Question: I am dynamically generating some divs inside a container and these are draggable using the latest version of jquery-ui. The problem is when a div moves to another position, it does not respect the space of the other divs, so it can be on top of another div and I do not want that.
this is what happens if I decide to move a div and put it on over another div:

This behavior is not good, the best would be that if I try to put one div on another, this action will not be executed.
This is my html code:
'''
<div class="container">
<div class="row" id="main_row_blog_results">
<!--here the divs are dynamically generated -->
</div>
</div>
'''
This is my JS code:
'''
$(document).ready(function(){
$("#btnAddTextsBlog").click(function(){
var texts = "this is a random text";
var content2 = "<div id='text1' class='draggable' style='float: left; margin-left: 30px; margin-right: 30px; margin-top: 30px; display: block;'><p contenteditable='true' style='font-size: 18px;'>"+texts+"</p></div>";
$("#main_row_blog_results").append(content2);
$(".draggable").draggable();
});
$( '.draggable' ).draggable({
});
'''
I would like to know how I could do to When user drags the div and drop it into the space of other div, move this div back to its original position...The idea is prevent collision between divs?
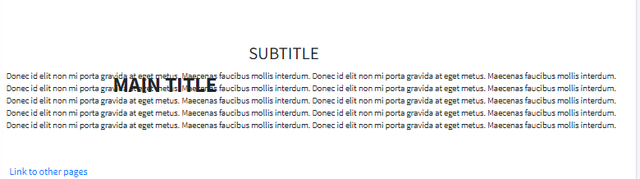
Answer: I would advise something like the following:
'''
$(function() {
function makeDrag(obj) {
obj.draggable({
handle: ".drag-handle",
revert: "invalid"
});
}
$("#btnAddTextsBlog").click(function() {
var content = $("<div>", {
id: "text" + ($(".draggable").length + 1),
class: "draggable",
}).css({
float: "left",
margin: "30px",
"margin-bottom": 0,
disply: "block"
}).appendTo($("#main_row_blog_results"));
$("<span>", {
class: "ui-icon drag-handle ui-icon-arrow-4-diag"
}).css({
border: "1px solid #000",
"border-radius": "3px",
"margin-right": "3px"
}).appendTo(content);
$("<p>", {
contenteditable: true
}).css({
"font-size": "18px",
display: "inline-block"
}).html("this is a random text").appendTo(content);
makeDrag(content);
});
makeDrag($(".draggable"));
});
'''
'''
.drag-handle:hover {
background-color: #ccc;
}
'''
'''
<link rel="stylesheet" href="//code.jquery.com/ui/1.12.1/themes/base/jquery-ui.css">
<script src="https://code.jquery.com/jquery-1.12.4.js"></script>
<script src="https://code.jquery.com/ui/1.12.1/jquery-ui.js"></script>
<button id="btnAddTextsBlog">Add</button>
<div class="container">
<div class="row" id="main_row_blog_results">
<!--here the divs are dynamically generated -->
</div>
</div>
'''
So the 'revert' has a few options. I am using 'invalid' here:
> If set to '"invalid"', revert will only occur if the draggable has not been dropped on a droppable. For '"valid"', it's the other way around.
I have also added a handle since if the user goes to Edit the '<p>' element, they may click it to edit it and it might try to drag. So to avoid any potential confusion, we use a handle.
I moved away from appending the String of HTML to creating jQuery Objects that are a little easier to manipulate when creating dynamic items.
I also created a small function that can initialize a jQuery Object as a draggable. This helps always set each with the same settings.
Hope that helps.